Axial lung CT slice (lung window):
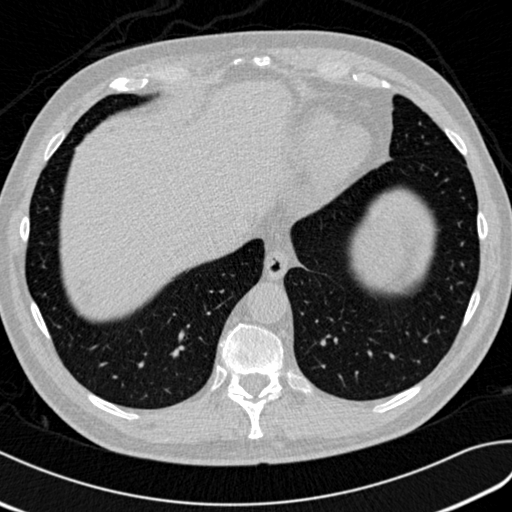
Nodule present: no